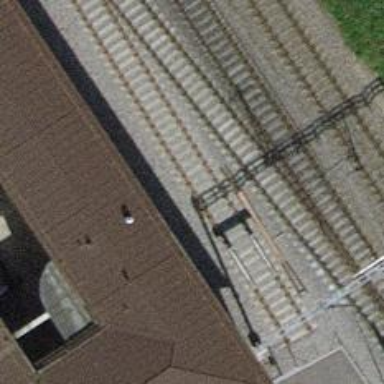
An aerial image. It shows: Rail spur service.